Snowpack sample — Loveland Pass, Silver Plume, Colorado, USA (1/12/25, 11:40 AM MST)
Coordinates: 39.66, -105.88
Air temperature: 7 °F
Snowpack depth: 140 cm
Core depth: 10 cm
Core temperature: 41 °F
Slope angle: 11°, slope face: 30°
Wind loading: high
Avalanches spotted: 2
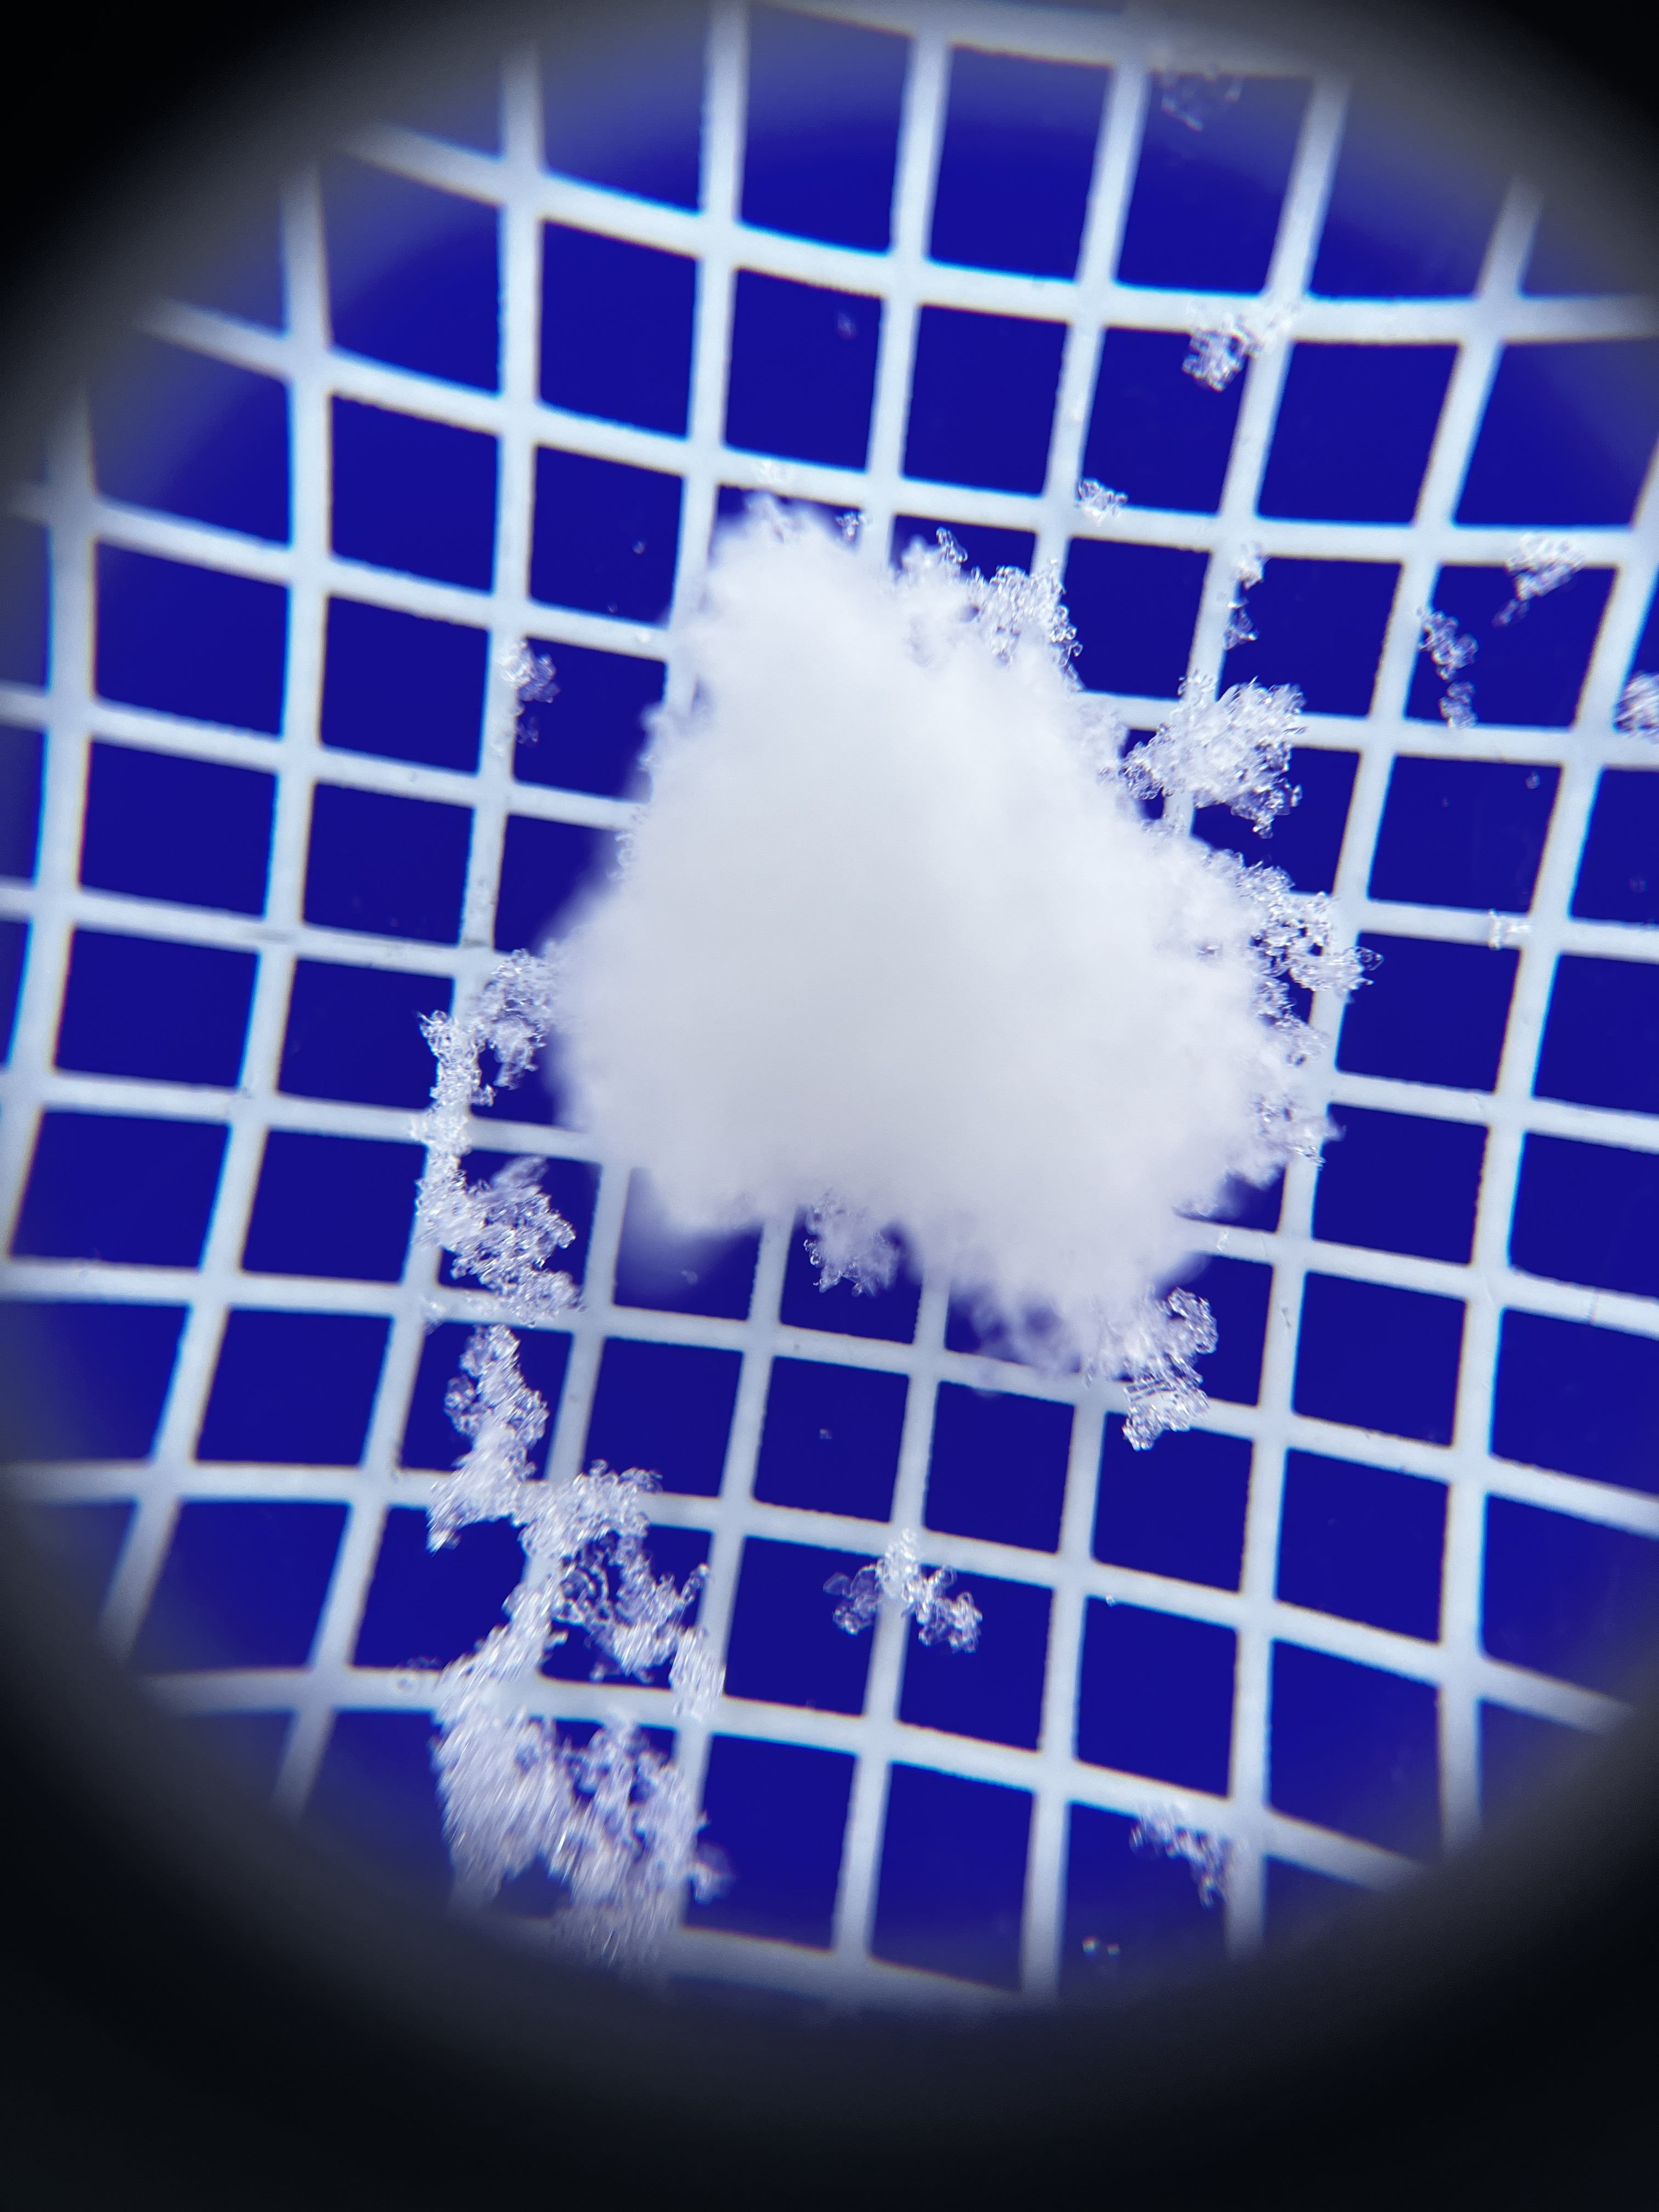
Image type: magnified_profile
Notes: Pilot using slightly modified coring method that took too large segment for snow profile picturing, advised not to use in higher level models. Two avalanche on south face nearby, partially cloudy with light snow in the last 24 hours. Lots of wind loading on eastern features.